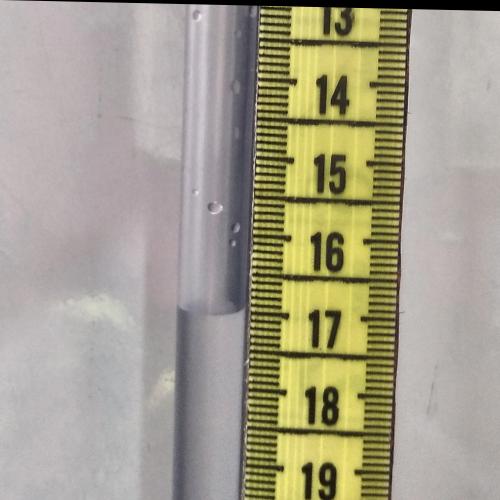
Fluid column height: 17.0 cm